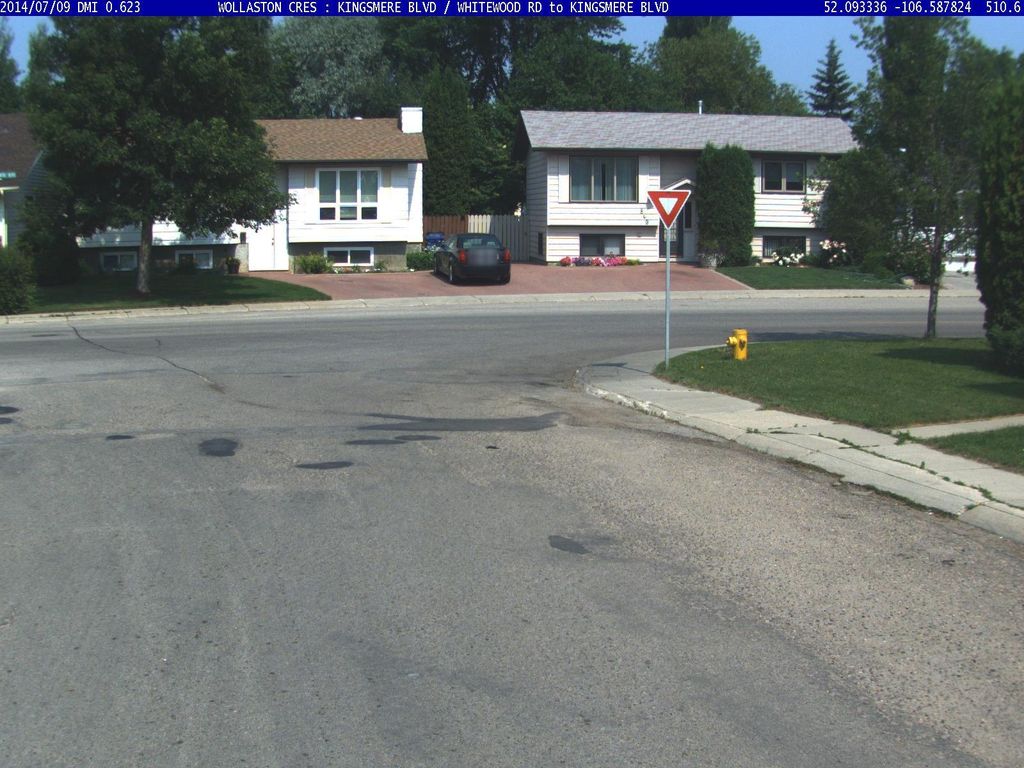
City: saskatoon